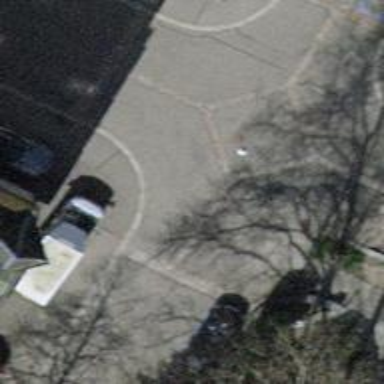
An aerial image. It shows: Traffic calming table.